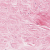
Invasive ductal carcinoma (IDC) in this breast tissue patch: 0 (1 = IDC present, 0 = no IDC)